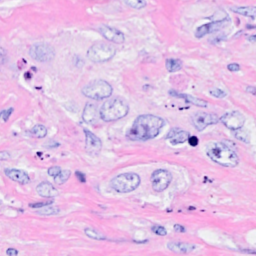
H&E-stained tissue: Breast